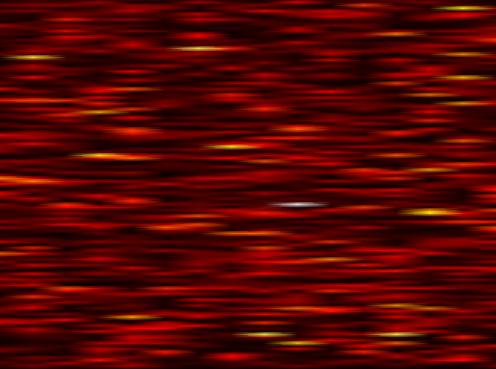
Label: FOFDM